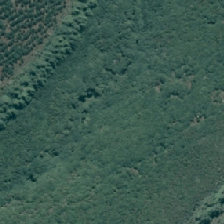
Land cover: broadleaved_indigenous_hardwood